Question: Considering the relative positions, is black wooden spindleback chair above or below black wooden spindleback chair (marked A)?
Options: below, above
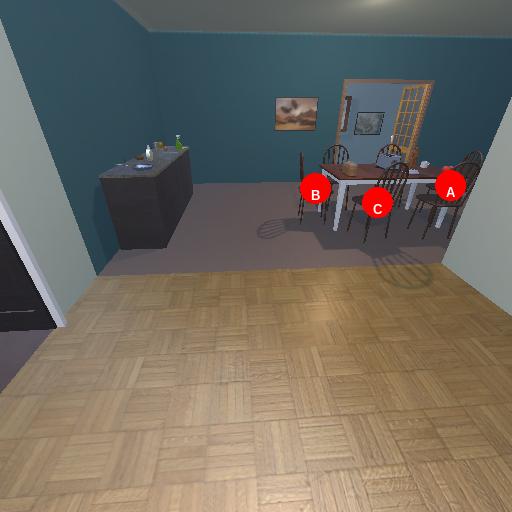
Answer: below